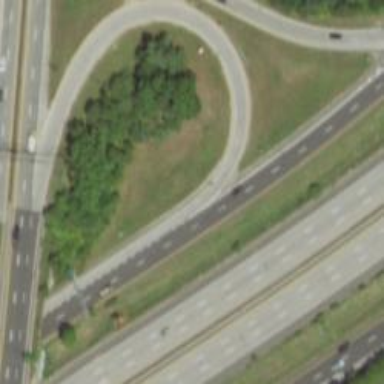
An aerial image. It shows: Trunk highway.